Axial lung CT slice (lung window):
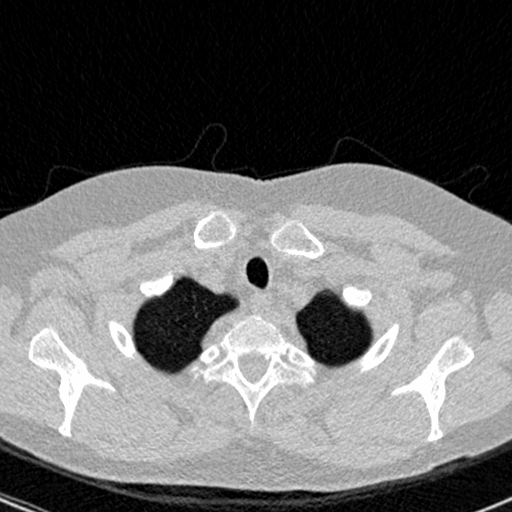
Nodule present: no